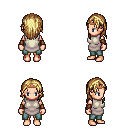
a pixel art fantasy rpg character, female body template, human, light skin, white tunic, teal pants, blonde long hairstyle, bronze tiara, leather bracers, four views (front, back, left, right), 2x2 character sprite sheet, small pixel art, hard edges, no anti-aliasing